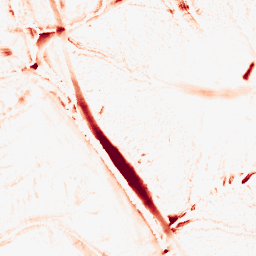
Category: morphological
Decomposition family: tophat
Decomposition parameters: size: 10
mode: white
Upsampling method: sinc_hamming
Upsampling parameters: scale: 4
kernel_size: 8
Upsampling scale: 4